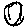
Label: smiley face